Field crop: maize
Growth stage: 2
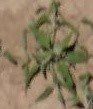
Species: atriplex